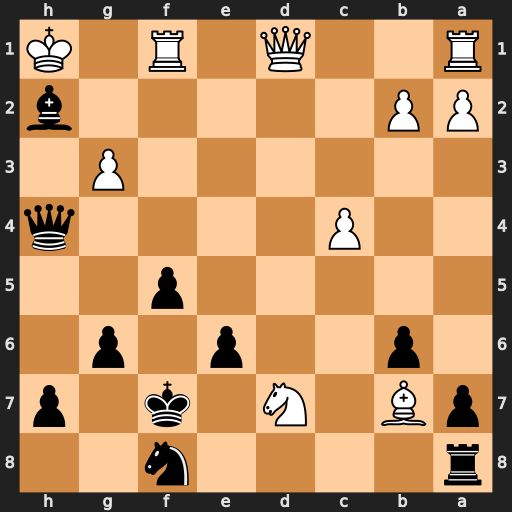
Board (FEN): r4n2/pB1N1k1p/1p2p1p1/5p2/2P4q/6P1/PP5b/R2Q1R1K
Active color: b
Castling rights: -
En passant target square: -
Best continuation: Bxg3+ Kg2 Rd8 Rh1 Qg5